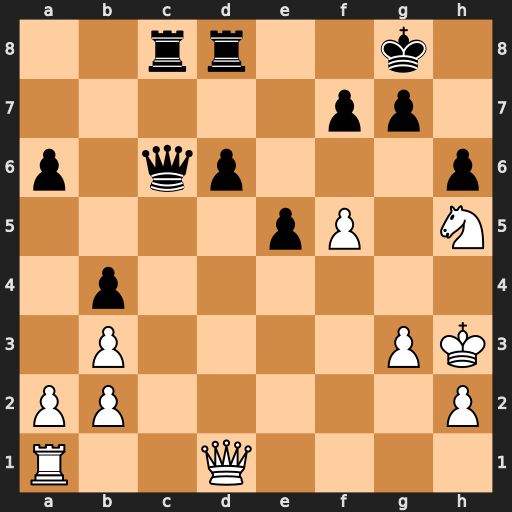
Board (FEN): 2rr2k1/5pp1/p1qp3p/4pP1N/1p6/1P4PK/PP5P/R2Q4
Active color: w
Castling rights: -
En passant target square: -
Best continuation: Qg4 g6 fxg6 d5 gxf7+